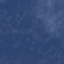
Label: HerbaceousVegetation